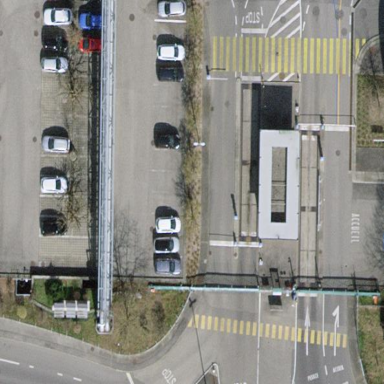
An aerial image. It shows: Parking area with surface.